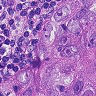
Metastatic tissue present: yes